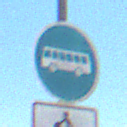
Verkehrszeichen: Busssonderstreifen
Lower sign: EinspurigeFahrzeugeFrei3
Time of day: Midday
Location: Outdoor (Nature)
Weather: Clear
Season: NotSpecified
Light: Natural